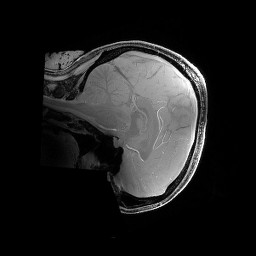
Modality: PDw
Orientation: sagittal
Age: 27
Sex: female
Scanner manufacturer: siemens
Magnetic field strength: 6.98 T
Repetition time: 1.44 s
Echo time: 0.00252 s